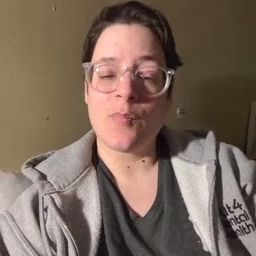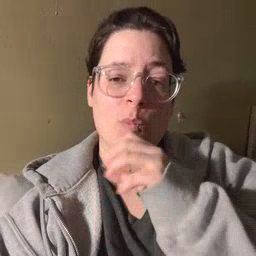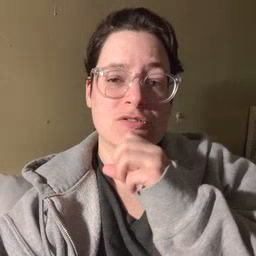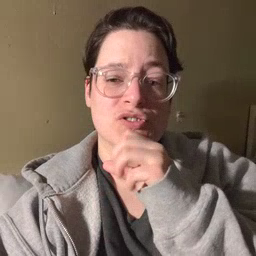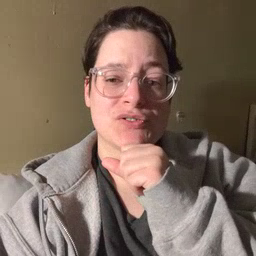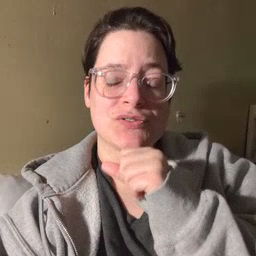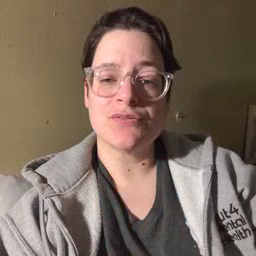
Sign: orange